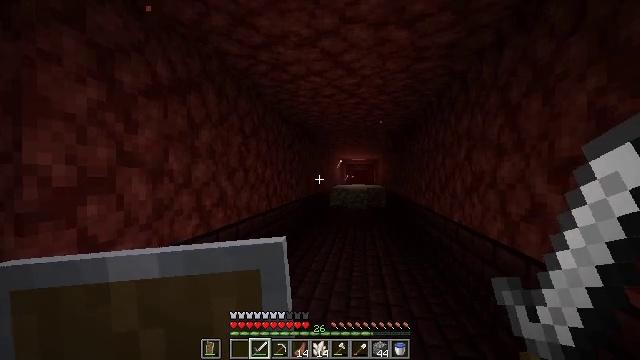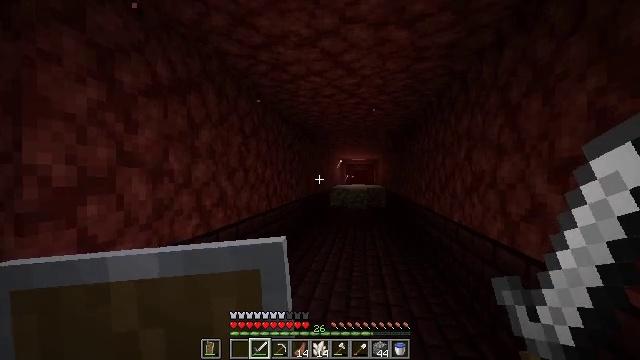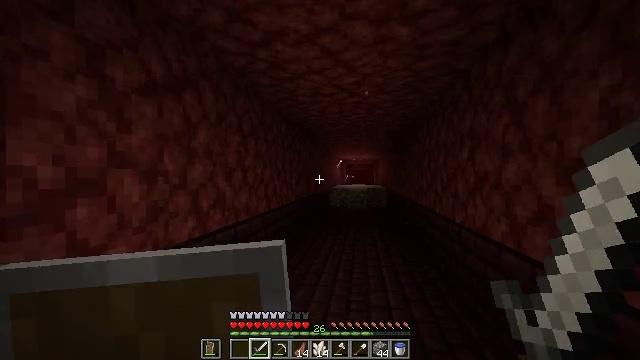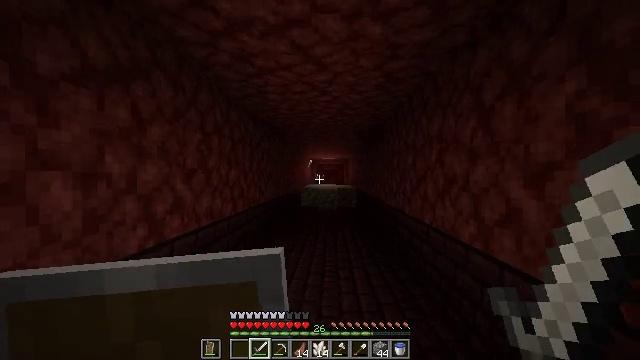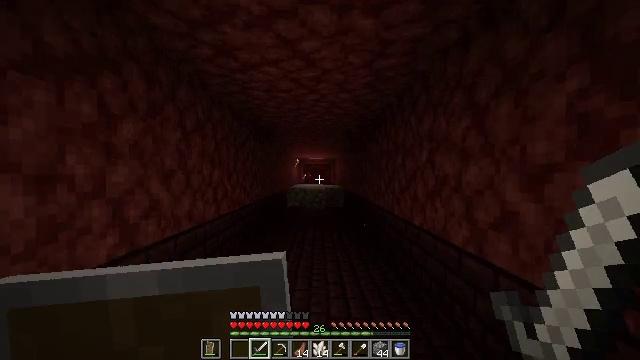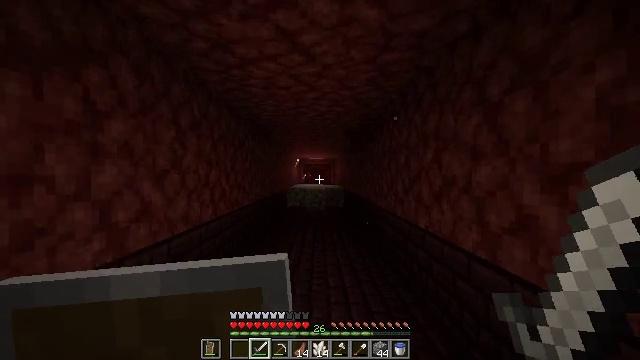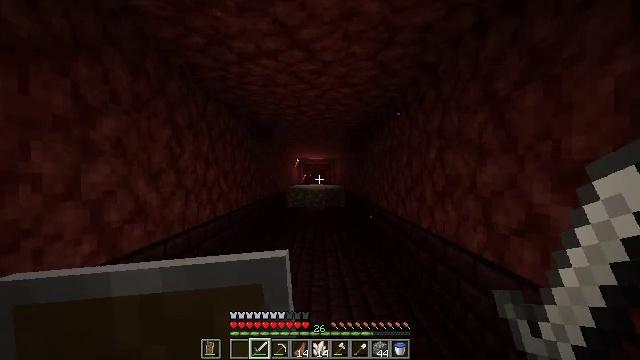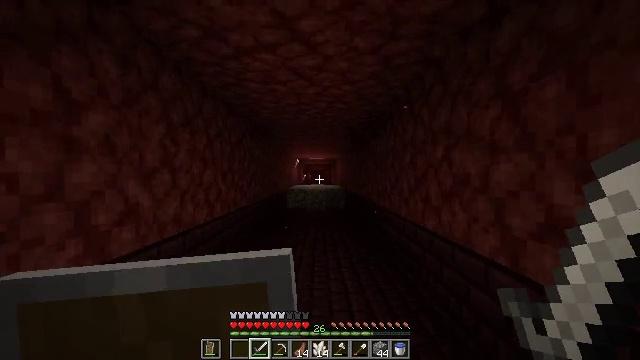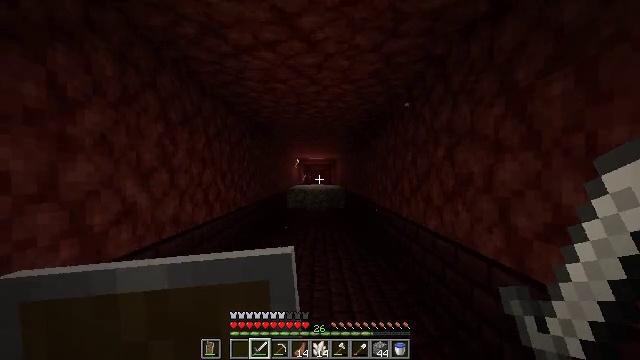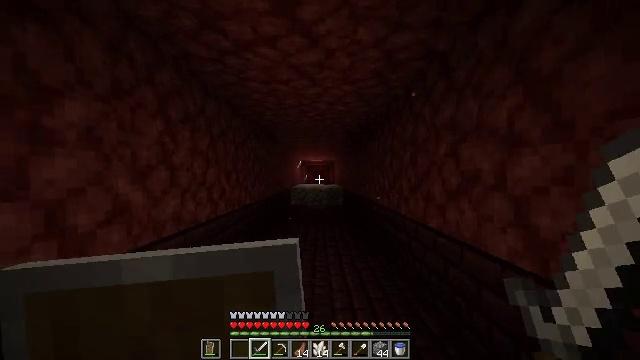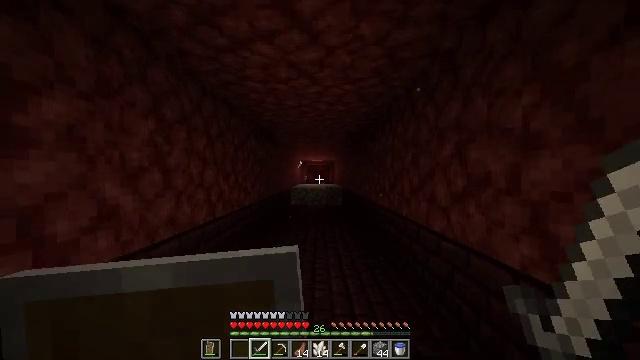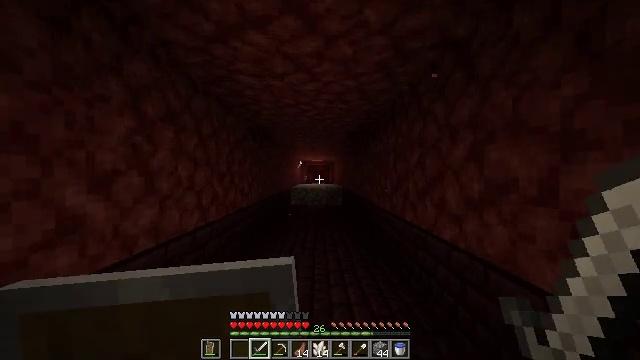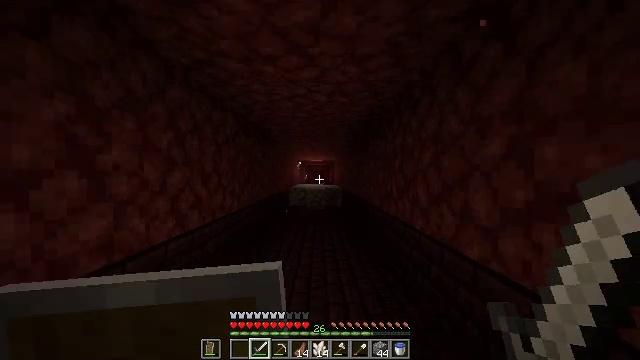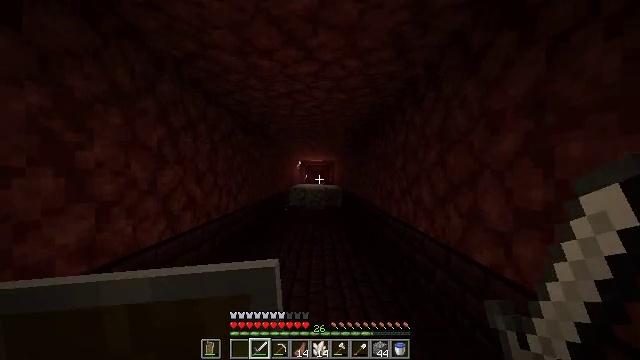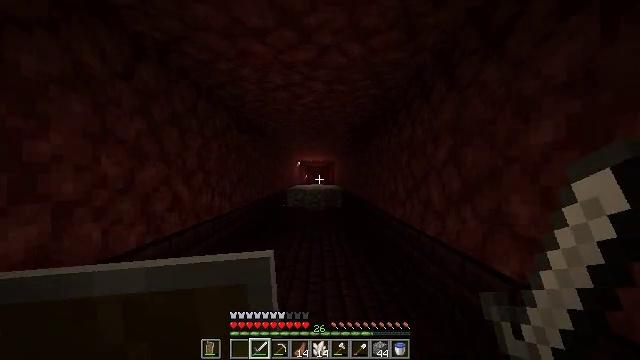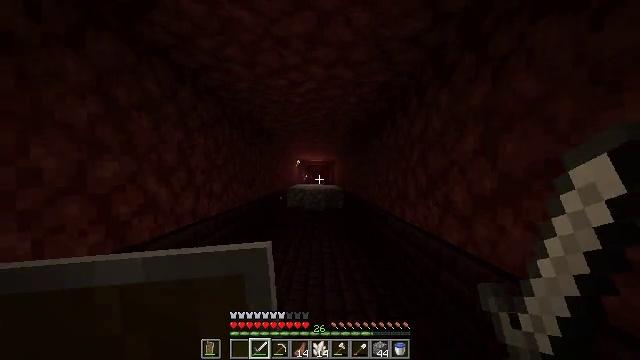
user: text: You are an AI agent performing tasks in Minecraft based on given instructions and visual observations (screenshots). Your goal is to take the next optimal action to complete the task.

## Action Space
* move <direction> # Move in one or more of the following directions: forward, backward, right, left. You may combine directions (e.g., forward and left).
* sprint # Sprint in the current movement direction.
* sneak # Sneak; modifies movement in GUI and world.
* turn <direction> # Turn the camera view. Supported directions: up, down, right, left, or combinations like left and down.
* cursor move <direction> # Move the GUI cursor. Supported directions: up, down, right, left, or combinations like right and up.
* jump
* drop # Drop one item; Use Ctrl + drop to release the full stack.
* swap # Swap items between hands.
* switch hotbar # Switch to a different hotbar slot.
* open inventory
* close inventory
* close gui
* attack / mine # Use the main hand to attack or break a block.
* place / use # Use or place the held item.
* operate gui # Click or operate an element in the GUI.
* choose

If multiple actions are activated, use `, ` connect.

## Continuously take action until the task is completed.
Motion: motion action
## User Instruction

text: Remove the fire source.
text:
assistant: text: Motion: no_op
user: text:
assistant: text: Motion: move forward
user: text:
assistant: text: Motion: move forward, turn right
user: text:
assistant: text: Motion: move forward, turn right
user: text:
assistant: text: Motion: no_op
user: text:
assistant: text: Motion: no_op
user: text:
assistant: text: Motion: move forward
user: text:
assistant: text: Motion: move forward
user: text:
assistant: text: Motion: move forward
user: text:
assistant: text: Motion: move forward
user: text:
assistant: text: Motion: move forward
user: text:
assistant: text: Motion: move forward
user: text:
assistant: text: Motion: move forward
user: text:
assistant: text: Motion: move forward
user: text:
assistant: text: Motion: move forward
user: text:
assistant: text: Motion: move forward
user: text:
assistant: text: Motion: move forward
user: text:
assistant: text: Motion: move forward
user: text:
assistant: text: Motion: move forward
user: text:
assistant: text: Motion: move forward, jump
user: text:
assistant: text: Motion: move forward, jump
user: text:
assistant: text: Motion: move forward, jump
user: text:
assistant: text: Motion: move forward, jump
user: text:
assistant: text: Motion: move forward, jump
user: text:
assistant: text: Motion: move forward, jump
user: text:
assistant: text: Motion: move forward, jump
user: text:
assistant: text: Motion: move forward, jump
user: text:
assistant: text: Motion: move forward, turn down, jump
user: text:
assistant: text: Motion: move forward, turn left and down
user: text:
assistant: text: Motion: move forward, turn left and down